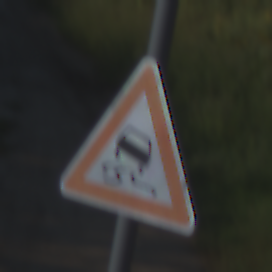
Verkehrszeichen: SchleuderOderRutschgefahr
Umgebung: Outdoor, RoadRail
Tageszeit: MorningAfternoon
Wetter: Clear
Licht: Natural
Jahreszeit: NotSpecified
Kontrast: HighContrast